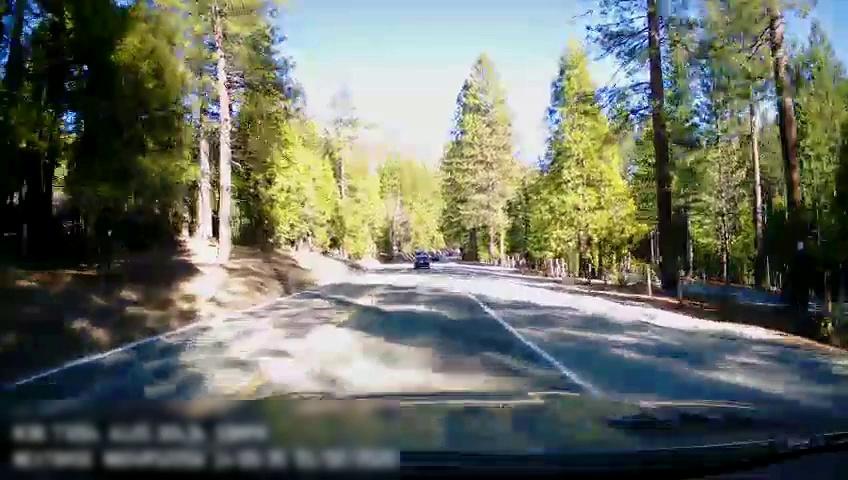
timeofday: Day
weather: Sunny
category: Drivable Space
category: Vehicles | Car
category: Lanes | Opposite Lane
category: Lanes | Current Lane